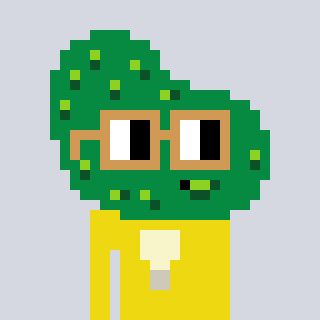
a pixel art character with square brown glasses, a pickle-shaped head and a yellow-colored body on a cool background